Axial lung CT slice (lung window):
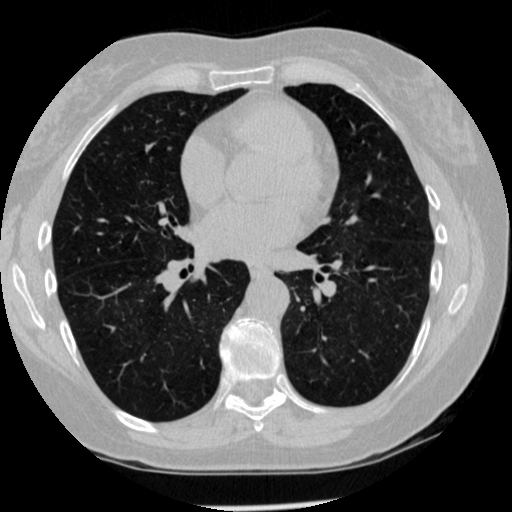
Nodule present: no